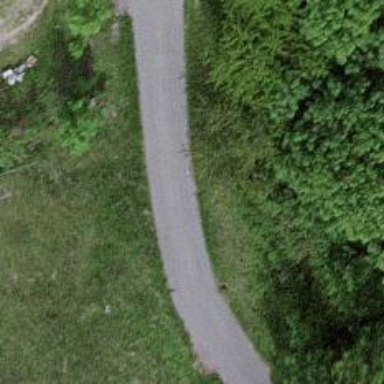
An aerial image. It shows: Unclassified road with asphalt surface.